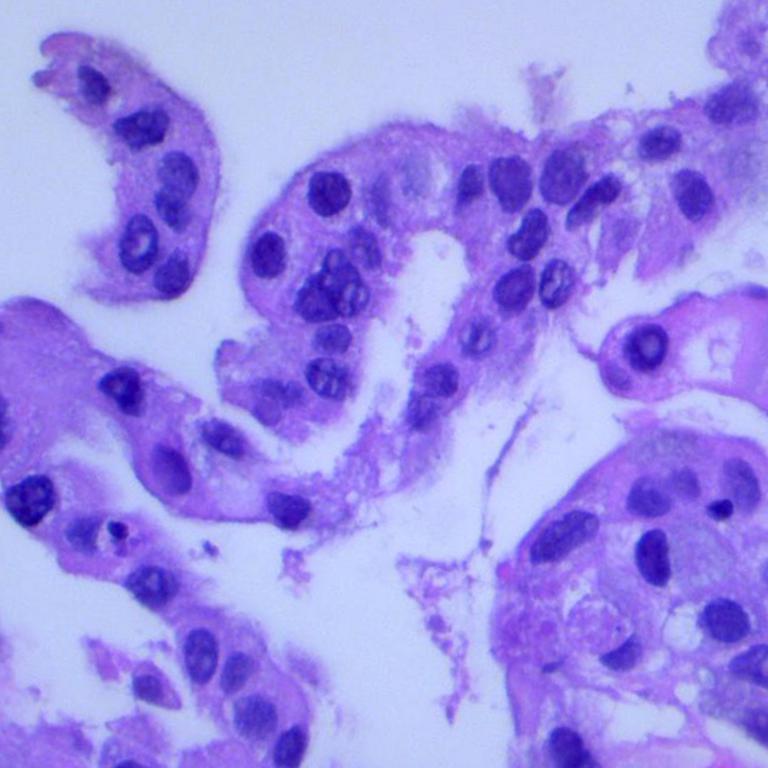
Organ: lung
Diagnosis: adenocarcinomas